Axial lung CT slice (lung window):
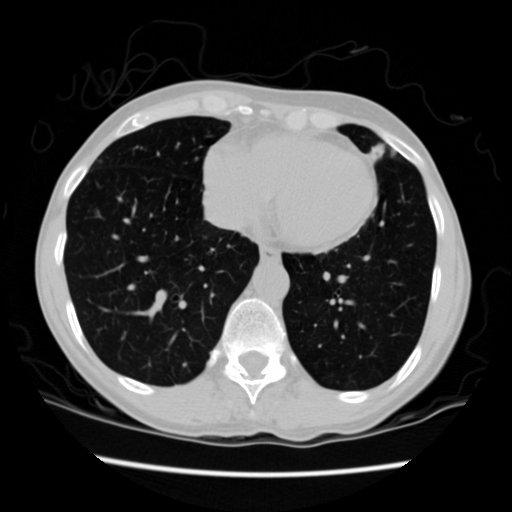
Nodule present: no